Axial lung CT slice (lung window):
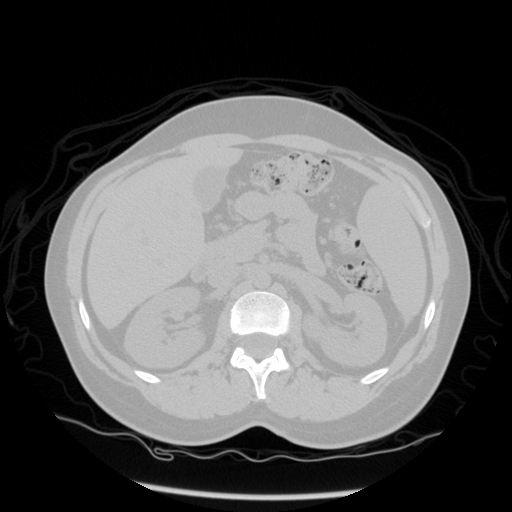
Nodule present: no